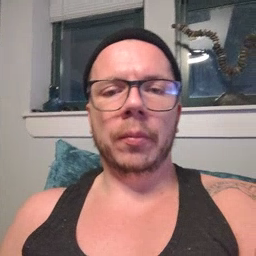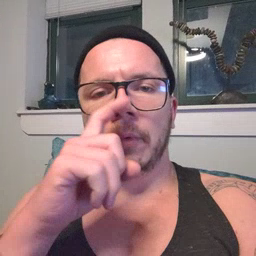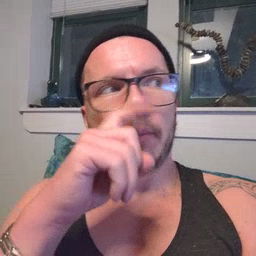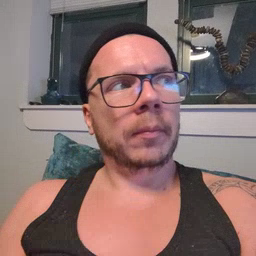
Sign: doll